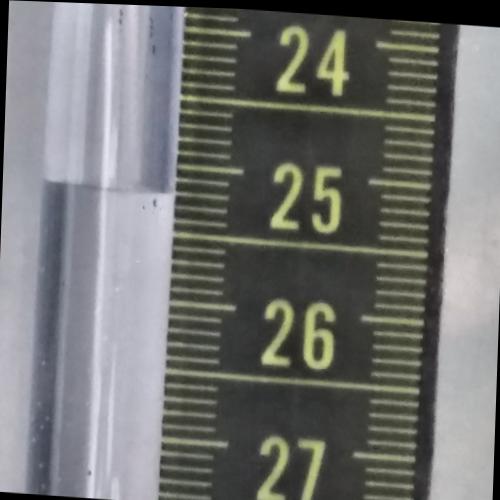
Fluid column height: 25.2 cm